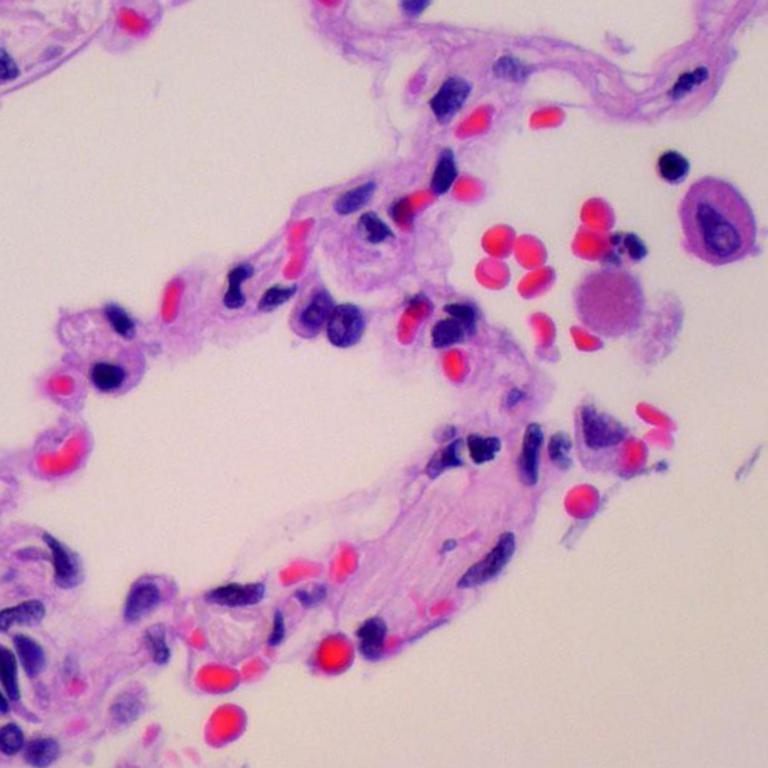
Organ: lung
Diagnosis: benign